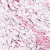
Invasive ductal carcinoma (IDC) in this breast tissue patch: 0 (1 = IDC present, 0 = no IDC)